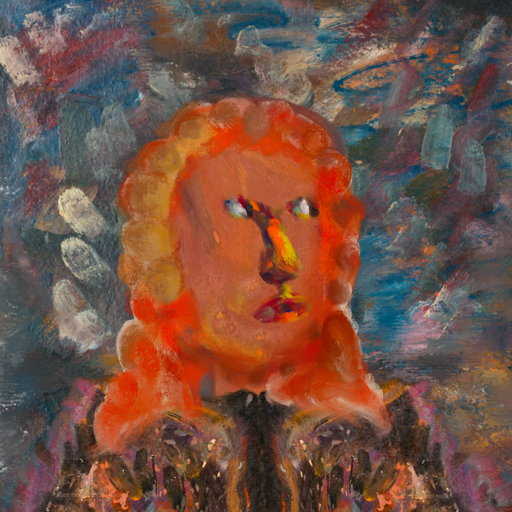
Background: Boggyland, Head And Neck Side: Mother_And_Son_Son, Face Side: An_Impression, Bust: Gypsy_Queen, Hair Side: Rupkatha, Head Accessory: Blank, Second Necklace: Blank, Necklace: Blank, Baby: Blank